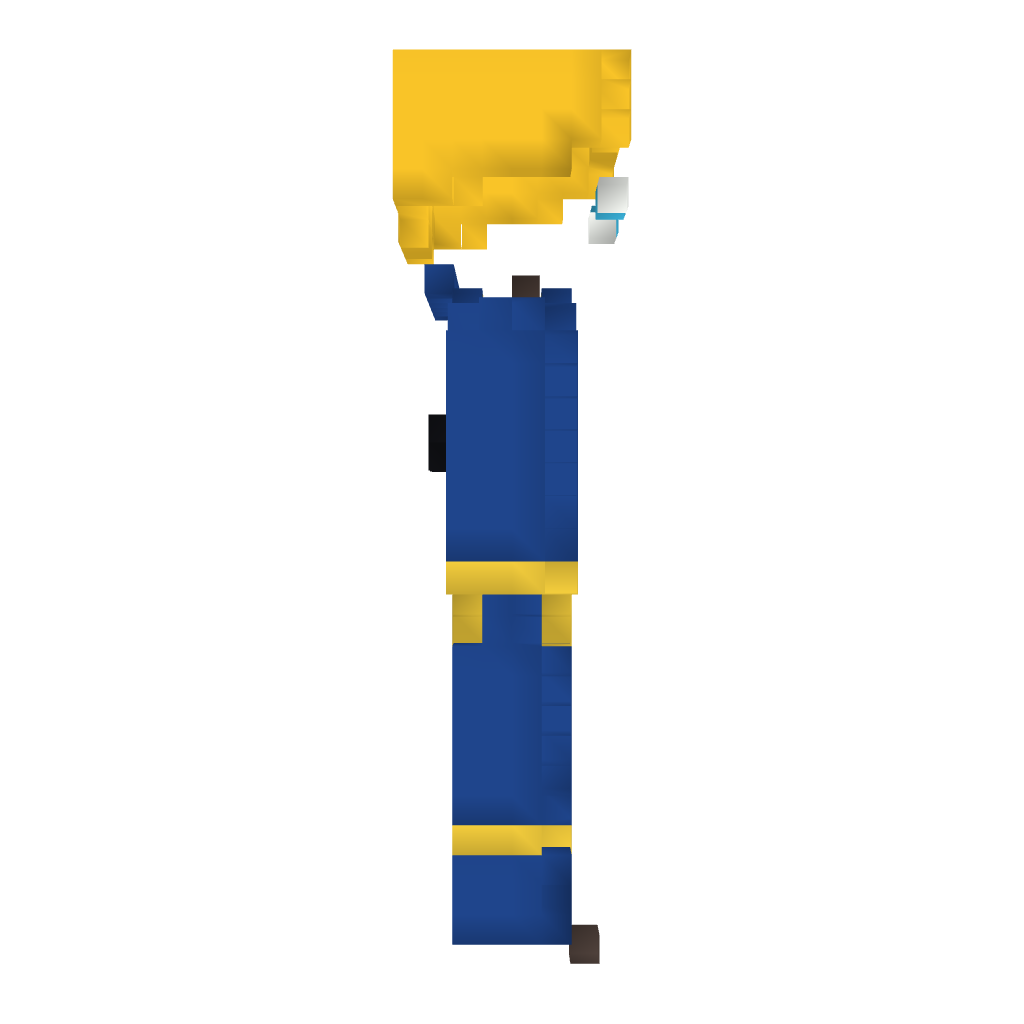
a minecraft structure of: Atlantean Statue